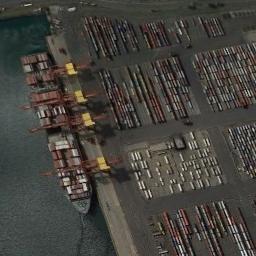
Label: ship